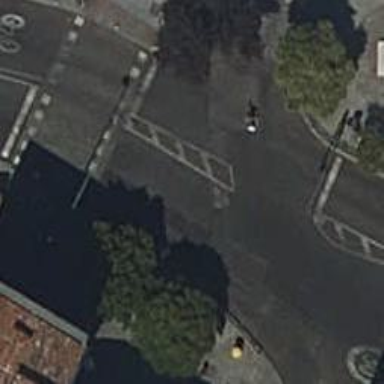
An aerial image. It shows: Tertiary road with asphalt surface. It includes shared lane for cyclists.